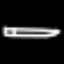
Label: pencil